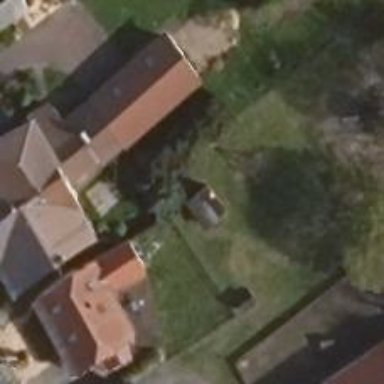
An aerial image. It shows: Shed building with gabled roof.